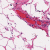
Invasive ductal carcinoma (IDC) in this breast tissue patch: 0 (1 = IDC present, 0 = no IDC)